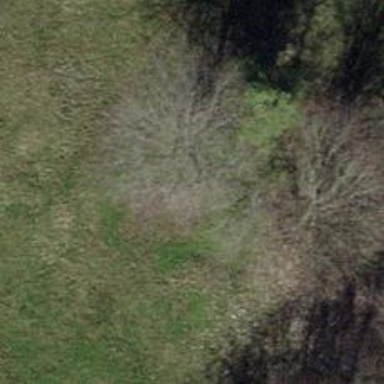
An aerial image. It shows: Broadleaved tree with lush foliage.